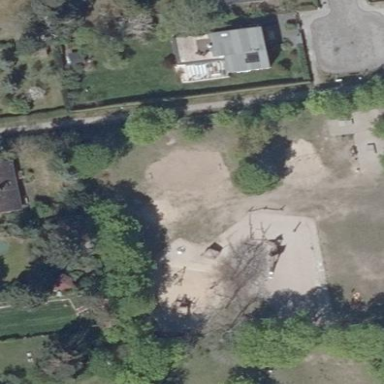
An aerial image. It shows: Metal fence surrounds playground.